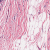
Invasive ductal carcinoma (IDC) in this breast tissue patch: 0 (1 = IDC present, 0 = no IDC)